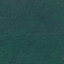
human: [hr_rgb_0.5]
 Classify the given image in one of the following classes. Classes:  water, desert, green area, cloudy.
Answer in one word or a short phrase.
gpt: green area